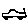
Label: car